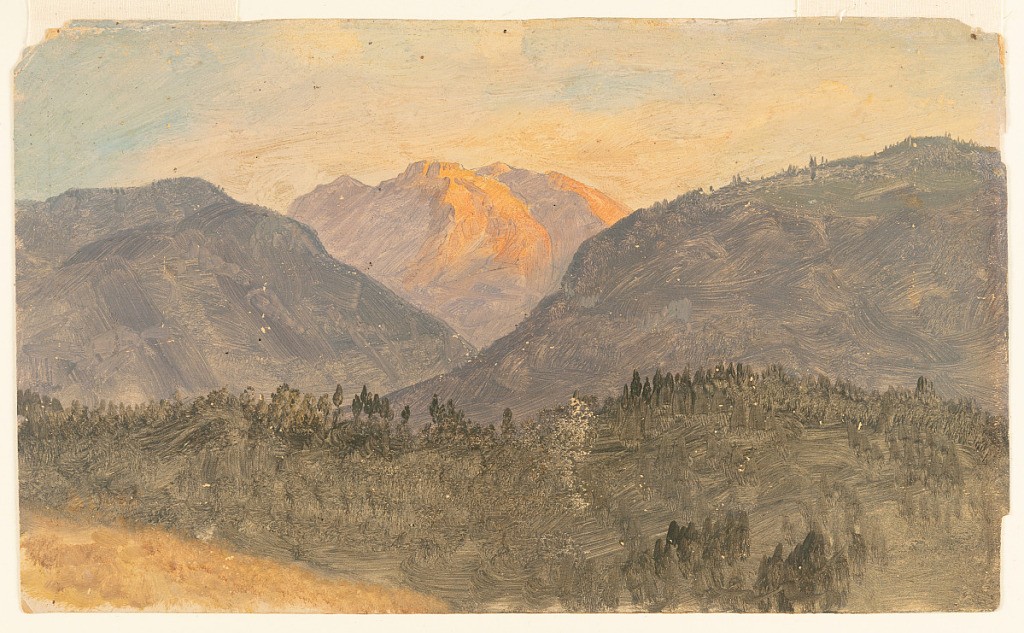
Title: Mountains near Berchtesgaden, Bavaria (Germany)
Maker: Frederic Edwin Church, American, 1826–1900
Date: July 1868
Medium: Oil and graphite on tan paperboard
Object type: drawing
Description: Landscape sketch showing a view of mountains in the Bavarian alps in Germany. A rolling, wooded hill stretches across the foreground in front of two tall and rugged mountains in the middle distance at left and right. The converging slopes of these mountains forms a "V" that frames a rocky, snow-capped peak in the distance--possibly Untersberg--which is bathed in the rosy orange light of the rising or setting sun. Above, cream colored clouds stretch across an otherwise blue sky.